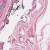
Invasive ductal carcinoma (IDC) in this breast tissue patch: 0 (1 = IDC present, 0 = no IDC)